Question: I'm trying to achieve the following display utilizing the d3js.org library:

I get the circle svg objects to display with varying radius based on an attribute I'm getting from the JSON, but where I'm getting stuck is grouping them together and displaying along a linear, horizontal axis.
Here is my JSON structure:
'''
[
{
"category" : "Foo",
"radius" : "3"
},
{
"category" : "Bar",
"radius" : "2"
},
{
"category" : "Foo",
"radius" : "3"
},
{
"category" : "Bar",
"radius" : "1"
},
{
"category" : "Bar",
"radius" : "2"
},
{
"category" : "Foo",
"radius" : "1"
}
]
'''
d3 Javascript
'''
var height = 50,
width = 540;
var companyProfileVis = d3.select(".myDiv").append("svg")
.attr("width", width)
.attr("height", height)
.append("g")
d3.json("data/myData.json", function(data){
companyProfileVis.selectAll("circle")
.data(data)
.enter()
.append("circle")
.attr("r", function (d) { return d.radius * 4; })
.attr("cx", function(d) { return d.radius * 20; })
.attr("cy", 20)
});
'''
And finally my HTML
'''
<div class="myDiv"></div>
'''
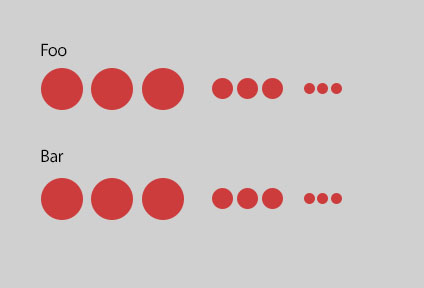
Answer: Expanding on Pablo's answer a bit, you would also need to sort the values in the grouped elements to achieve the order you have in the picture. The code would look like this.
'''
var nested = d3.nest()
.key(function(d) { return d.category; })
.sortValues(function(a, b) { return b.radius - a.radius; })
.entries(data);
'''
The <URL> based on this would look as follows.
'''
var gs = svg.selectAll("g").data(nested)
.enter().append("g")
.attr("transform", function(d, i) { return "translate(0," + (20 + i * 100) + ")"; });
gs.selectAll("circle").data(function(d) { return d.values; })
.enter().append("circle");
'''
Note that you're moving the 'g' elements according to the index, so you don't have to worry about the 'y' coordinate of the circles later. The 'x' coordinate is computed based on the index similar to how the 'y' coordinate is computed for the 'g'.
All that you then have to do is set a few more attributes and append the 'text' elements. Complete demo <URL>.